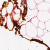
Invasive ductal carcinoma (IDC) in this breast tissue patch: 0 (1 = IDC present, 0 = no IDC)